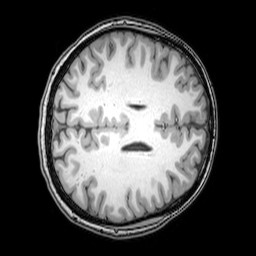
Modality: T1w
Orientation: axial
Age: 25
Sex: female
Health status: healthy
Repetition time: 0.081 s
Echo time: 0.037 s